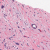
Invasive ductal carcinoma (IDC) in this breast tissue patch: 1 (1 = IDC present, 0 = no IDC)